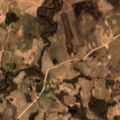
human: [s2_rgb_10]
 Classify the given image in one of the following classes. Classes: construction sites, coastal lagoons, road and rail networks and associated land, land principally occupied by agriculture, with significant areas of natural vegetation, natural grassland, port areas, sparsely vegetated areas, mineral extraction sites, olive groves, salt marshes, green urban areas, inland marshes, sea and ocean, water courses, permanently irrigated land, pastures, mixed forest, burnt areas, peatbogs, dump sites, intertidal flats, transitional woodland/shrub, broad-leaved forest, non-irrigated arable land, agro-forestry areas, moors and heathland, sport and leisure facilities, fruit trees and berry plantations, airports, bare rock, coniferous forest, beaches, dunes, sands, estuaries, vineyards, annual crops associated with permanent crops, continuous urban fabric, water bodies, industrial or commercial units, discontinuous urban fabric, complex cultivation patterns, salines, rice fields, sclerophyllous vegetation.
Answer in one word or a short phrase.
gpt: non-irrigated arable land, pastures, land principally occupied by agriculture, with significant areas of natural vegetation, broad-leaved forest